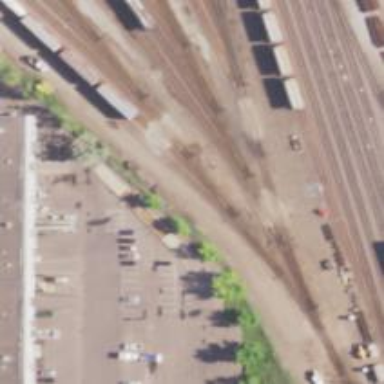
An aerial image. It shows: Railway yard used for servicing trains.